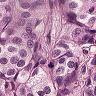
Metastatic tissue present: yes